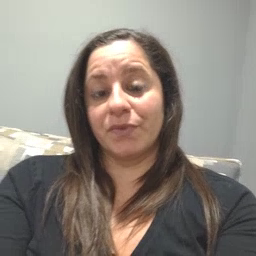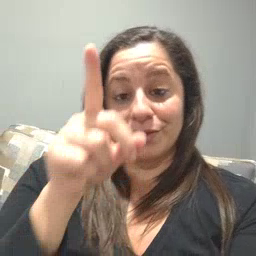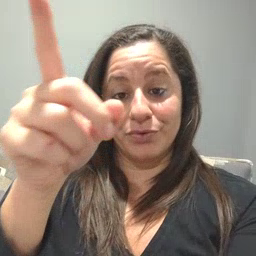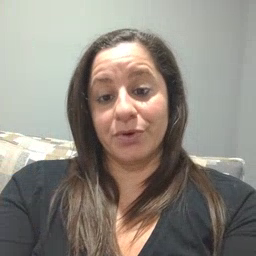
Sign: there